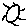
Label: sun